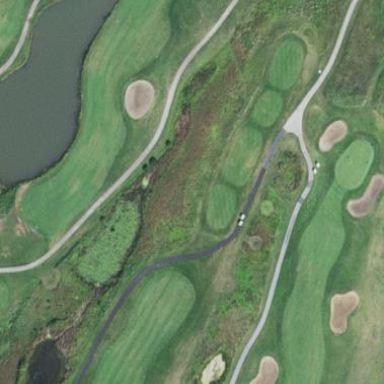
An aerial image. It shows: Area labeled as out of bounds on golf course.